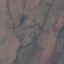
Label: HerbaceousVegetation